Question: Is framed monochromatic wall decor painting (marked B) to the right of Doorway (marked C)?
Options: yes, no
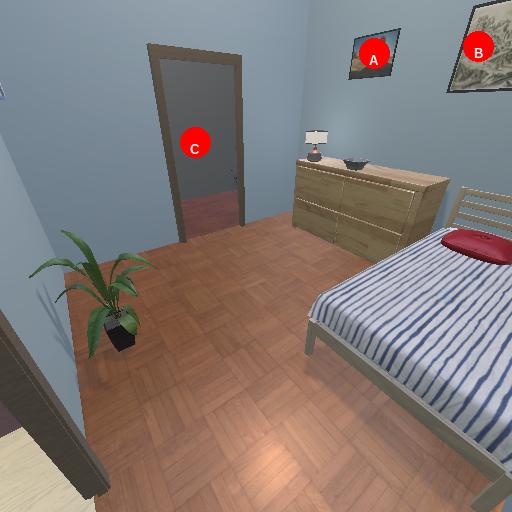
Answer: yes